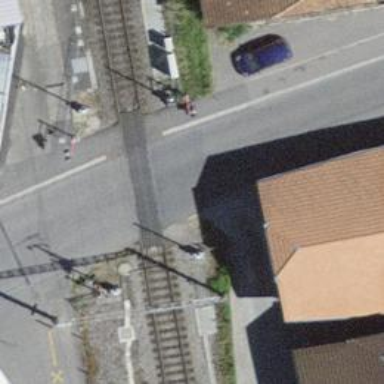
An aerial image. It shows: Level crossing with full barriers and lights.